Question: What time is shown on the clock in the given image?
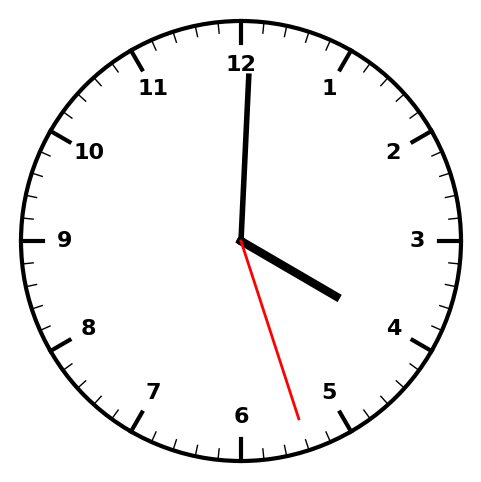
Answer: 04:00:27